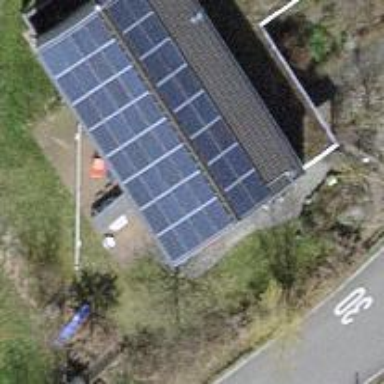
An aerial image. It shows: Solar power generator using photovoltaic panels.